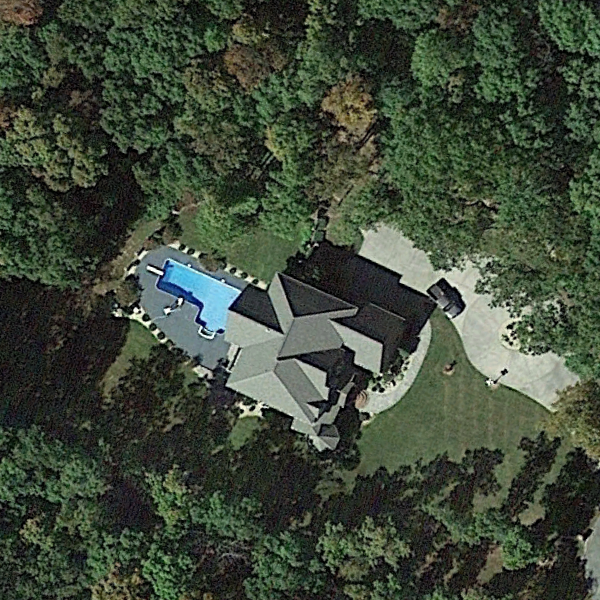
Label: SparseResidential